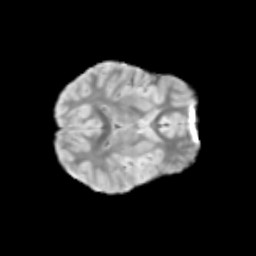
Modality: T2w
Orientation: axial
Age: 9
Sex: female
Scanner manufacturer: siemens
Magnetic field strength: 3 T
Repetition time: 3.8 s
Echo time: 0.07 s